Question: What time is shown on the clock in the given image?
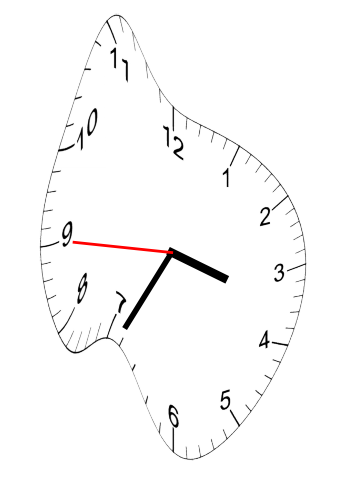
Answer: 03:34:45